Question: According to <URL> some RTL languages such as Arabic is supported in this new version. However, emulator does not show the fount correctly. In code I have written:
'''
public void onCreate(Bundle savedInstanceState) {
super.onCreate(savedInstanceState);
setContentView(R.layout.main);
TextView txt = (TextView) findViewById(R.id.myText);
Typeface font = Typeface.createFromAsset(getAssets(), "Larabieb.ttf");
txt.setTypeface(font);
txt.setTextSize(26);
txt.setText("lslm `lykh y Hbyby");
}
'''
but in the output it shows separated characters instead of connected characters.

How can I connect the characters?
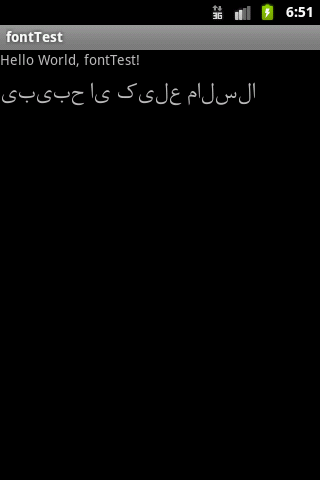
Answer: As of this date only Samsung's phones running on android support 'bidi' and display of arabic characters. There is nothing wrong with your code. Open the w<URL> you will see the same problem on non-samsung phones.